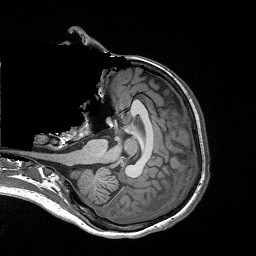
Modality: T1w
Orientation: axial